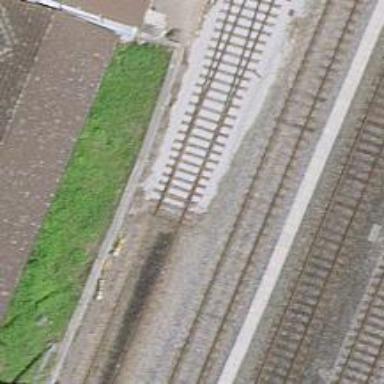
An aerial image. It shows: Railway switch.